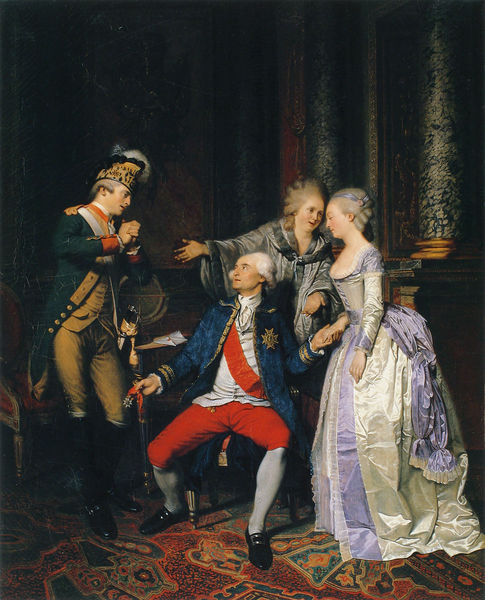
Titel: Die doppelte Auszeichnung oder Die Rückkehr
Künstler: Pierre-Alexandre Wille
Institution: Blérancourt, Musée National de la Coopération Franco-Américaine
Schlagwörter: blau, gemälde, gruppe, hand, mann, weiß, frauen, menschen, sitzen, bunt, grau, hut, kleid, kleider, männer, raum, schwarz, stuhl, säule, säulen, zimmer, rot, gesellschaft, gespräch, ornament, teppich, jacke, band, stehen, innenraum, mantel, sitzend, adel, paar, seide, perücke, schärpe, adlig, schuhe, violett, hof, kaiser, könig, kreuz, stern, uniform, soldat, waffe, napoleon, abzeichen, orden, medallion, medaille, preußen, verlobung, klatschen, ka, agemälde